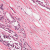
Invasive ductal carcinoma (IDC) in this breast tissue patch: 1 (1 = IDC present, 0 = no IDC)